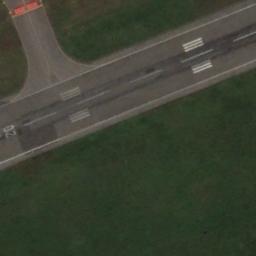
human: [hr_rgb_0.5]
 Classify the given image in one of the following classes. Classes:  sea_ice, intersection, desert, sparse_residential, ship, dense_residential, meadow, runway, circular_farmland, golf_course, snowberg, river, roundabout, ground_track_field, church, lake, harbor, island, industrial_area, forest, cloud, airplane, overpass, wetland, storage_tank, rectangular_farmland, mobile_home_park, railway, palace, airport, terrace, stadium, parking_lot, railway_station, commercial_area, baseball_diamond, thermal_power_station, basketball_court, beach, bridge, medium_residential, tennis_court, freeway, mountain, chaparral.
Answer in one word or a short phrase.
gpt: runway